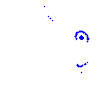
Particle: pion